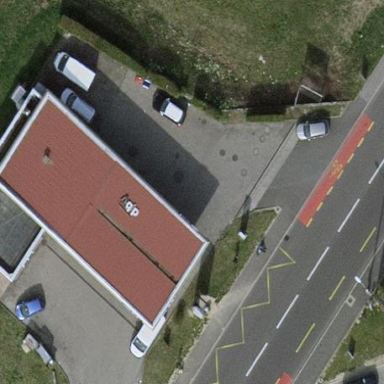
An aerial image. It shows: View of roof of building.